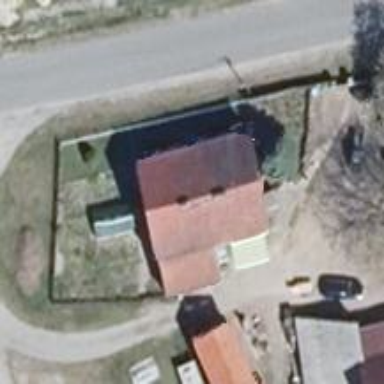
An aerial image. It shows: Detached building.